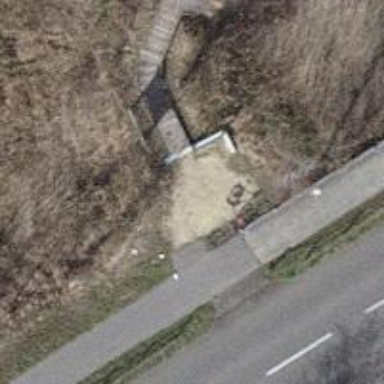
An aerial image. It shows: Rack for bicycle parking.